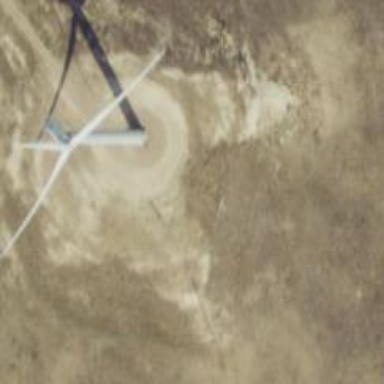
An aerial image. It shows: Wind power generator with wind turbines.